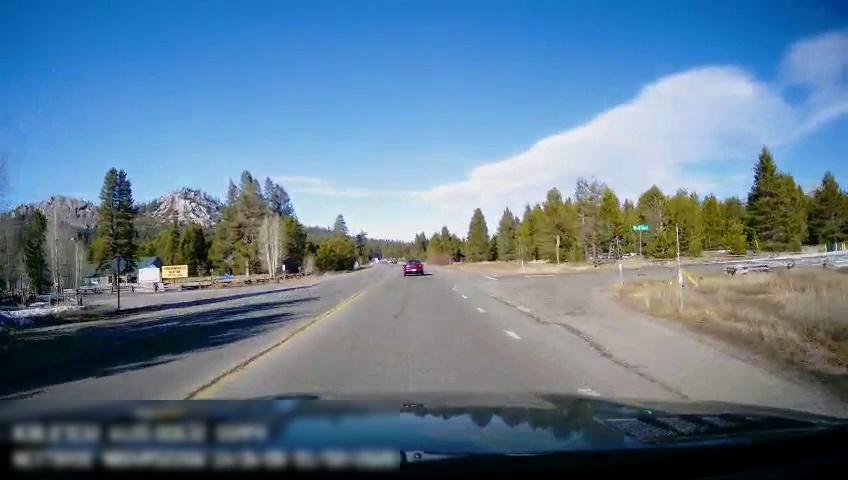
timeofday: Day
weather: Sunny
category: Drivable Space
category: Vehicles | Car
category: Lanes | Current Lane
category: Lanes | Current Lane